Field crop: maize
Growth stage: 2
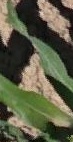
Species: maize